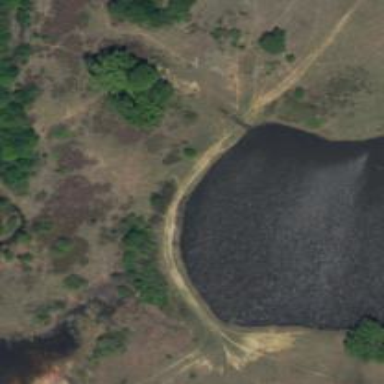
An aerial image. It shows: Reservoir.